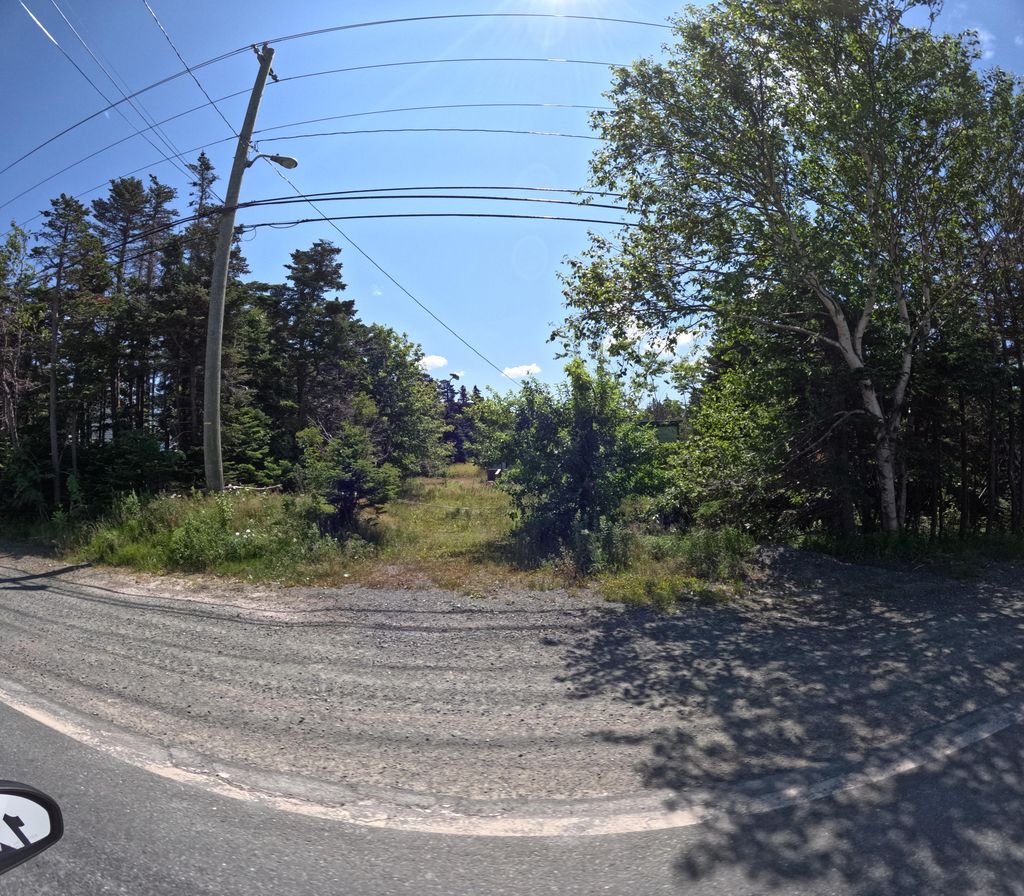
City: st_johns